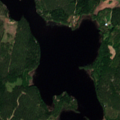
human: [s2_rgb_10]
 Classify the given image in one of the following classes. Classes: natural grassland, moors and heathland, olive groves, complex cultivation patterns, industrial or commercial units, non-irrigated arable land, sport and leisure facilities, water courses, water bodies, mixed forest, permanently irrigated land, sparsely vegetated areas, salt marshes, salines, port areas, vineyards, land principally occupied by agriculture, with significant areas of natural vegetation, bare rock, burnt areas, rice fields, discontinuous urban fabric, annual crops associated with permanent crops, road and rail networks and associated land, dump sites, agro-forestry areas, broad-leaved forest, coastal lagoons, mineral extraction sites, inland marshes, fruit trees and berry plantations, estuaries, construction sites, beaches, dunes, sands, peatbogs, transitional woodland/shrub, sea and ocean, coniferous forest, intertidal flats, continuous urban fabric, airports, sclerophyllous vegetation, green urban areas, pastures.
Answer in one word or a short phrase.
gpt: coniferous forest, water bodies